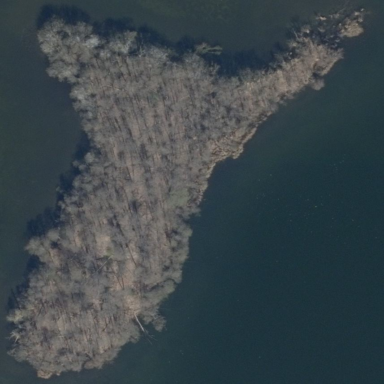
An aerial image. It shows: Islet surrounded by forest.